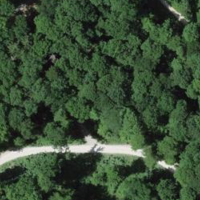
EUNIS habitat code: 41
Species observed at this site:
Campanula trachelium